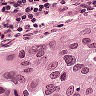
Metastatic tissue present: yes